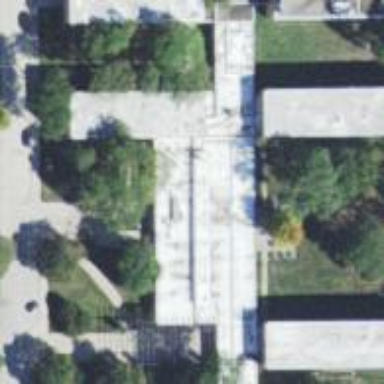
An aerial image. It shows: Dormitory building.